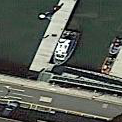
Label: civil